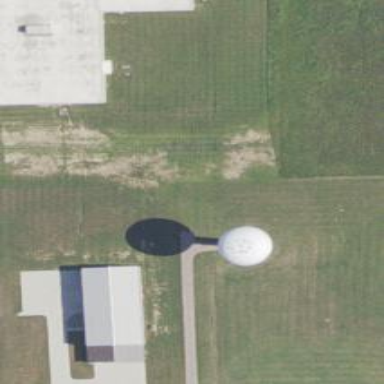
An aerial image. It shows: Water tower that is man-made.